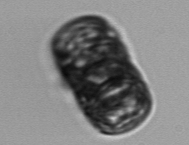
Label: Paralia_sulcata